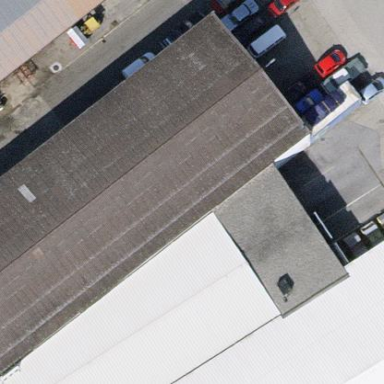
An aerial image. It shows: Warehouse.